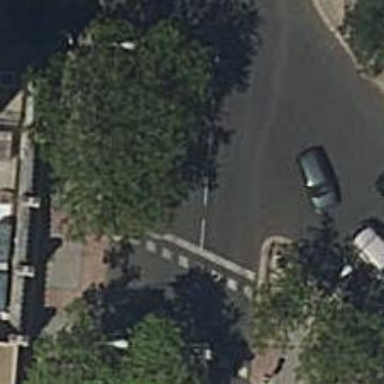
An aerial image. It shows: Road with traffic signals.